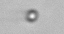
Label: nanoplankton_mix